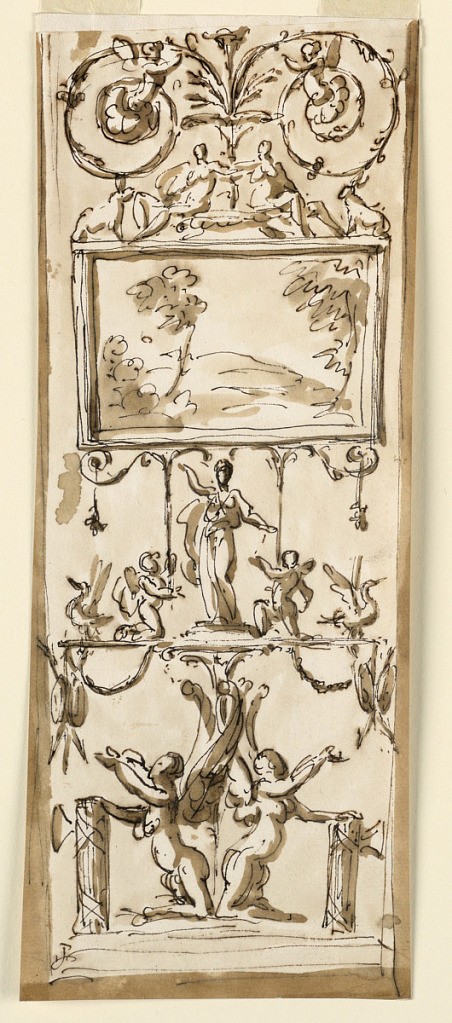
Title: Design for a Decorative Panel
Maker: Giuseppe Barberi, Italian, 1746–1809
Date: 1746–1809
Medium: Pen and brown ink, brush and brown wash on off-white laid paper, lined
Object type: Drawing
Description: Decoration of a panel with rinceaux, fowl, and mythological figures.